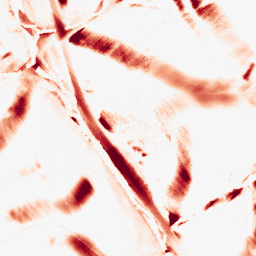
Category: morphological
Decomposition family: morphological_diamond
Decomposition parameters: operation: opening
radius: 20
Upsampling method: bicubic
Upsampling parameters: scale: 4
Upsampling scale: 4